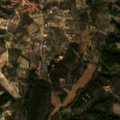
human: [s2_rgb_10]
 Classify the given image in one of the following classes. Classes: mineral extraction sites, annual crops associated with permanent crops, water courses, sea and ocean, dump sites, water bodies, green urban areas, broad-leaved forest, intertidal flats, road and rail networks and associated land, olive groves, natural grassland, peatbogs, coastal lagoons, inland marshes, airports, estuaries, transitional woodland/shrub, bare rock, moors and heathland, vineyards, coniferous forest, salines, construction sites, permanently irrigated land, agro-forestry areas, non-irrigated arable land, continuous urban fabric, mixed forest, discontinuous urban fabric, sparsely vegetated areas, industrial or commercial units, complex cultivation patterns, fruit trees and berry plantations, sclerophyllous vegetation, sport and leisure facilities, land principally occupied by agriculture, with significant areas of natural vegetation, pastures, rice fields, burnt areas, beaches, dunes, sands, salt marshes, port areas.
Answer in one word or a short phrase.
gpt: olive groves, annual crops associated with permanent crops, complex cultivation patterns, land principally occupied by agriculture, with significant areas of natural vegetation, mixed forest